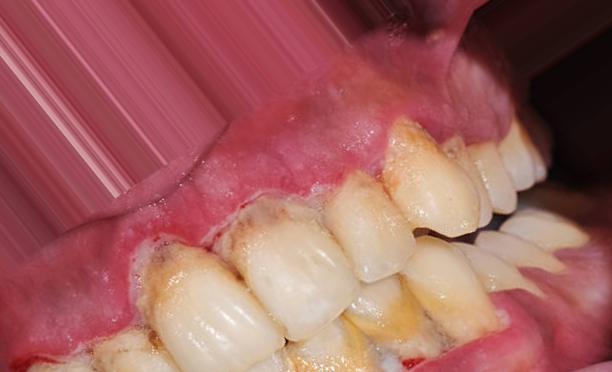
Condition: Tooth Discoloration